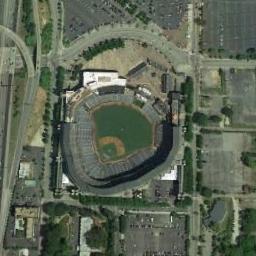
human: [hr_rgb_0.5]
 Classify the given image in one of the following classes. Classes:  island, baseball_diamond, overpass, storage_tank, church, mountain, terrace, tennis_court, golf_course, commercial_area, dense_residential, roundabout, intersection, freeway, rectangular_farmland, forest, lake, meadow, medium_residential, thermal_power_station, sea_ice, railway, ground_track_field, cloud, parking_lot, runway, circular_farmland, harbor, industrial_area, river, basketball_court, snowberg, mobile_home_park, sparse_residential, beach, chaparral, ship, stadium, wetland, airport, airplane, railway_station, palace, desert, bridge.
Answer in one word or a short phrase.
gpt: stadium